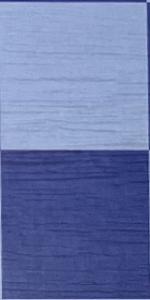
Label: Empty